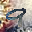
Label: 9